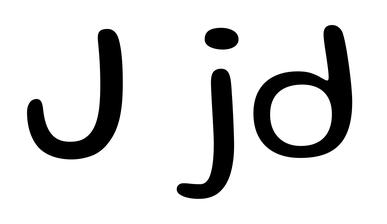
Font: Gluten_Light